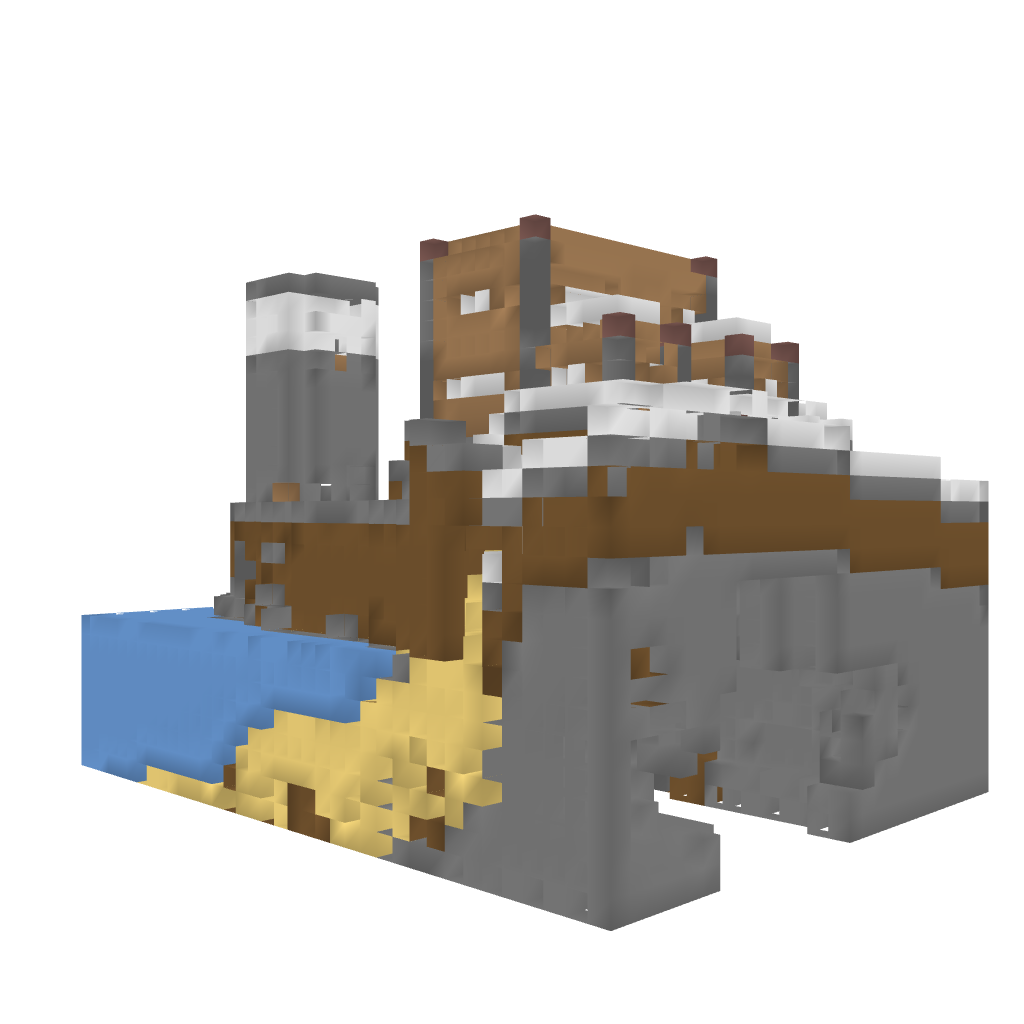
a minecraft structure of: To The Moon beach hous a lot of earth